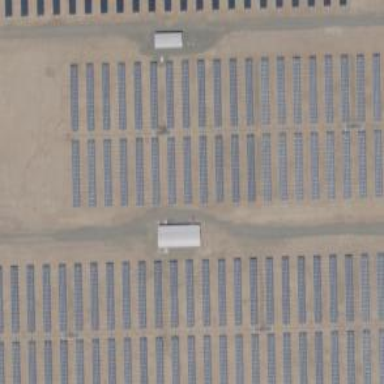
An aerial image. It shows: Solar power plant using photovoltaic technology to generate electricity.